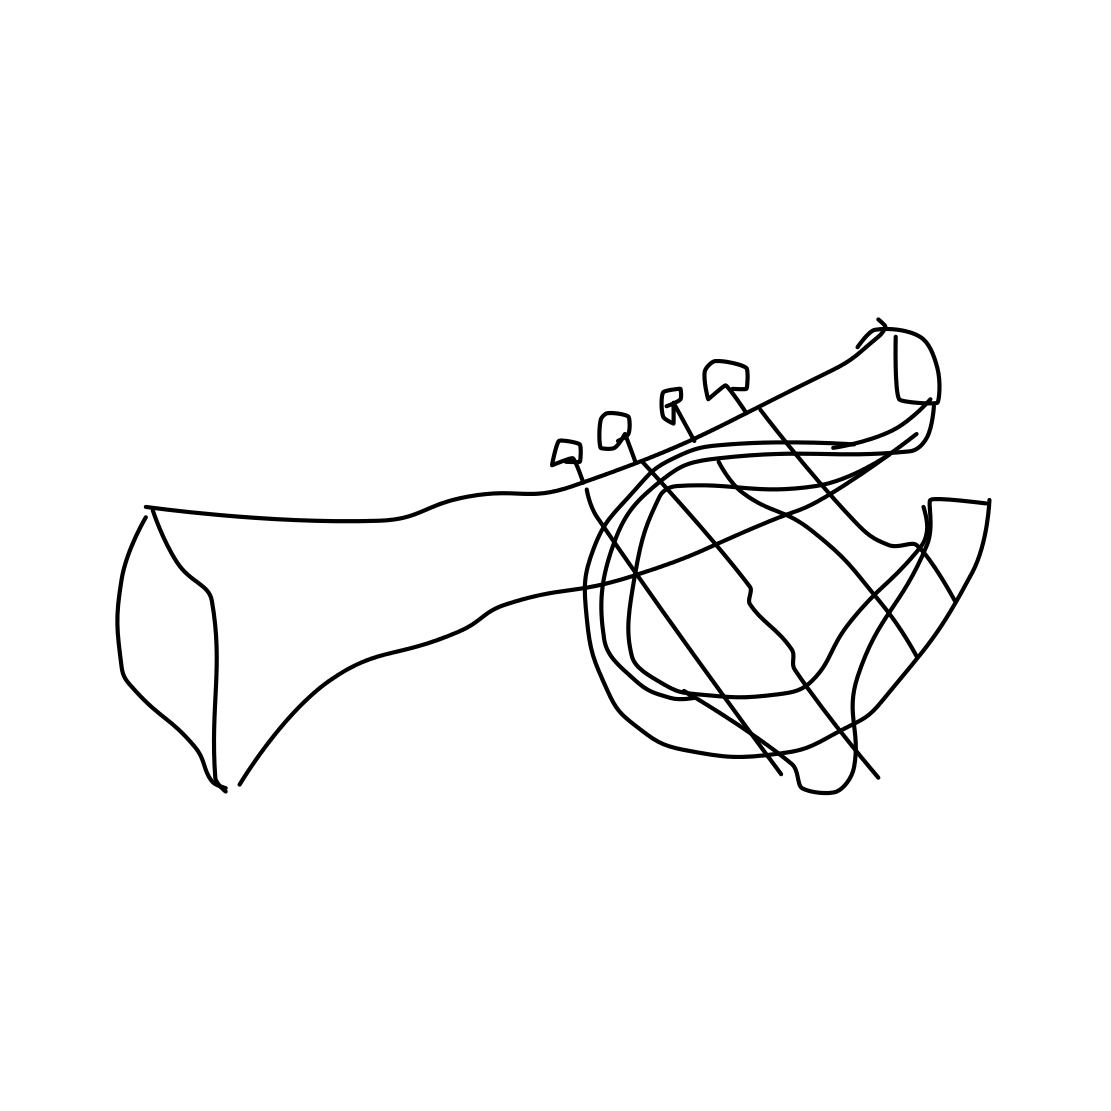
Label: trumpet